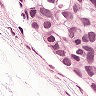
Metastatic tissue present: yes